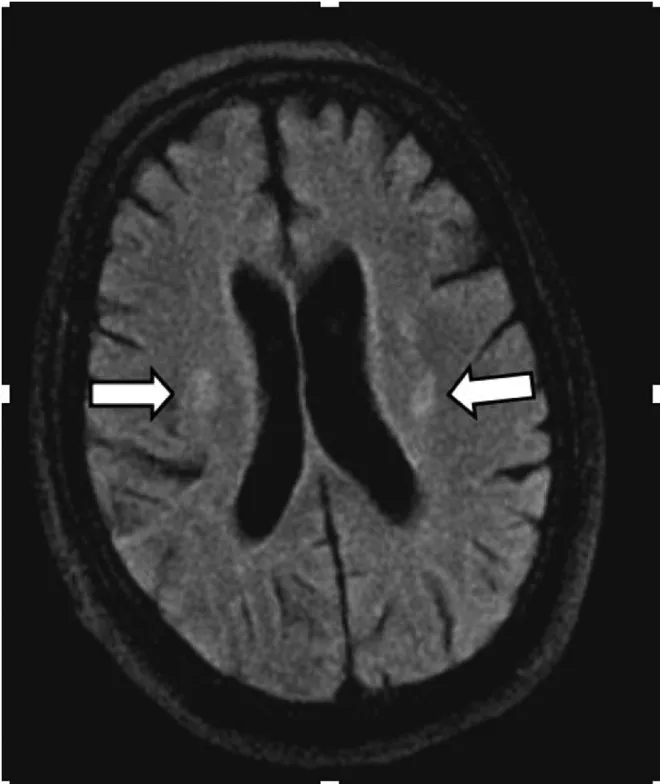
Initial non-enhanced MRI brain. Axial FLAIR sequence demonstrates multifocal symmetrical periventricular white matter hyperintensities (White arrows).
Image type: radiology (mri)